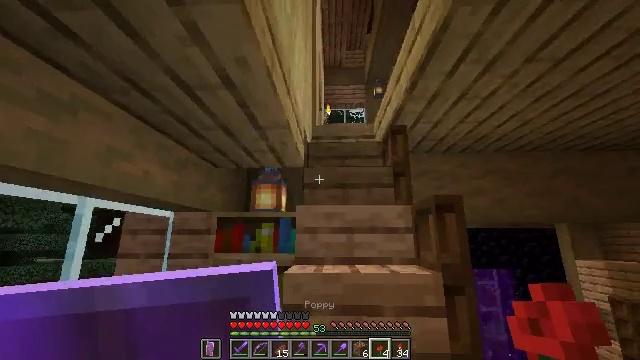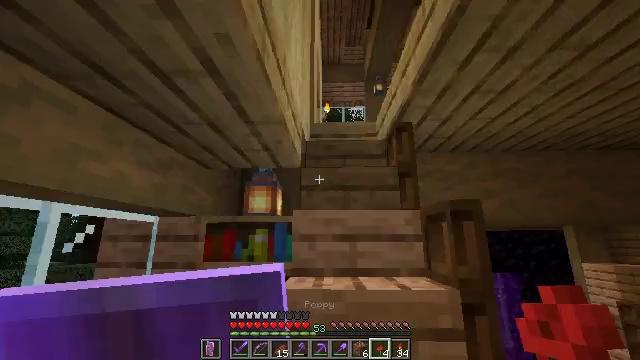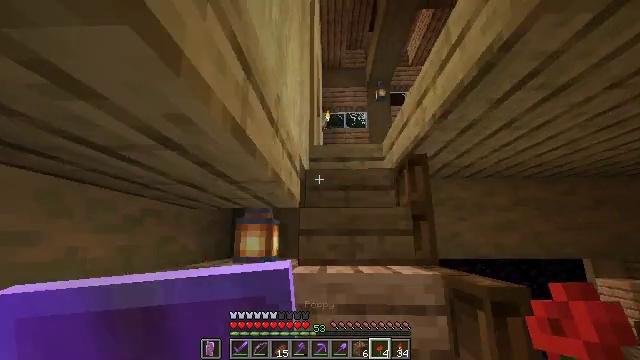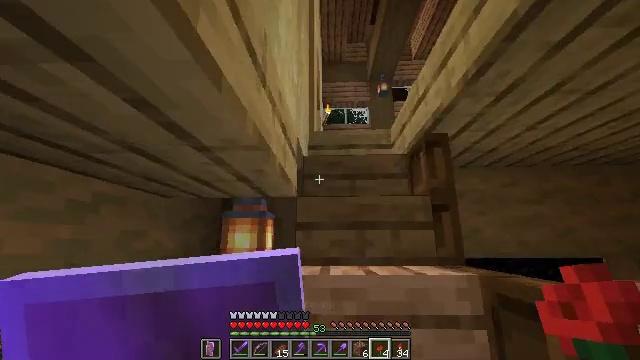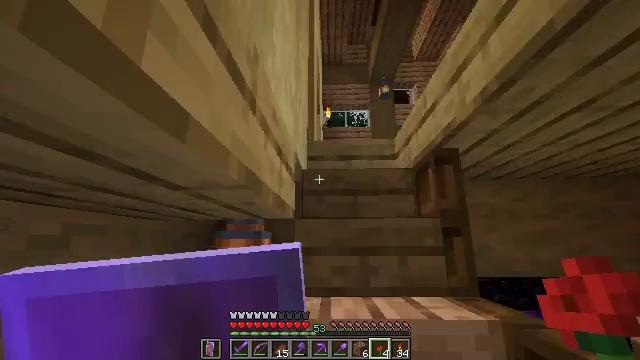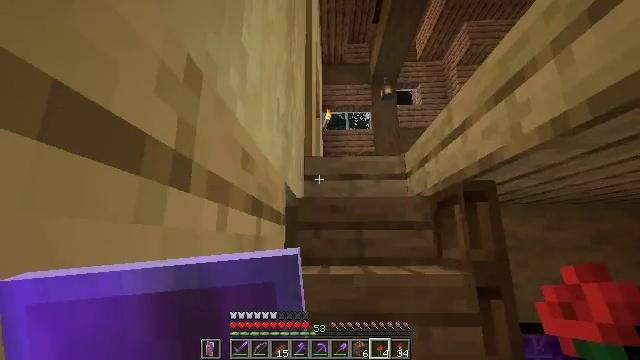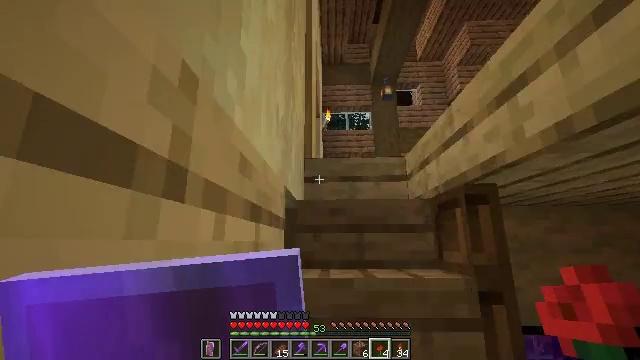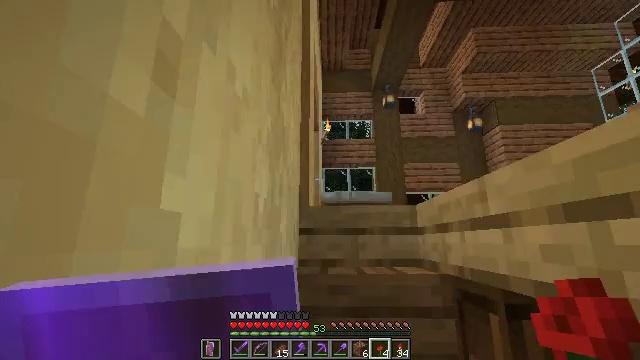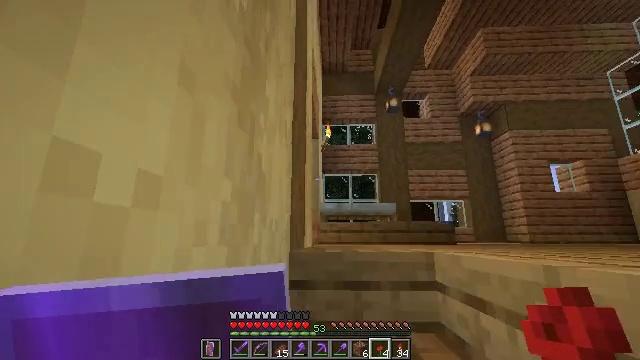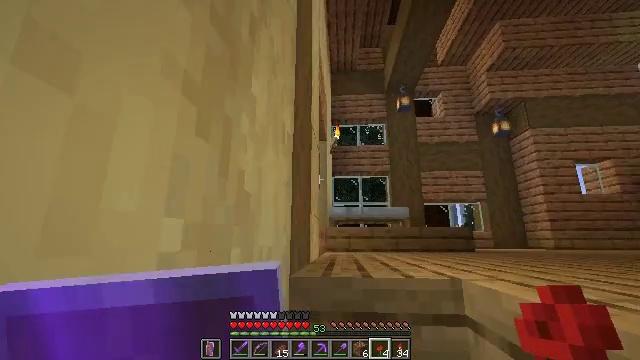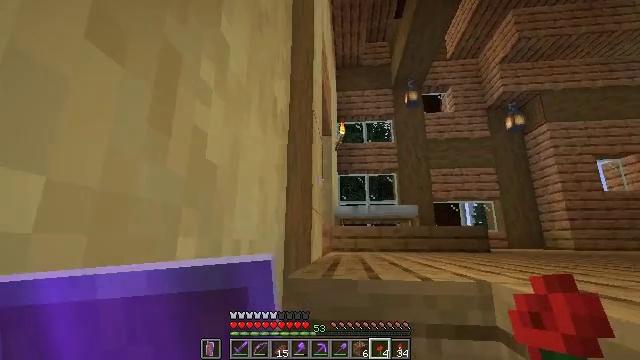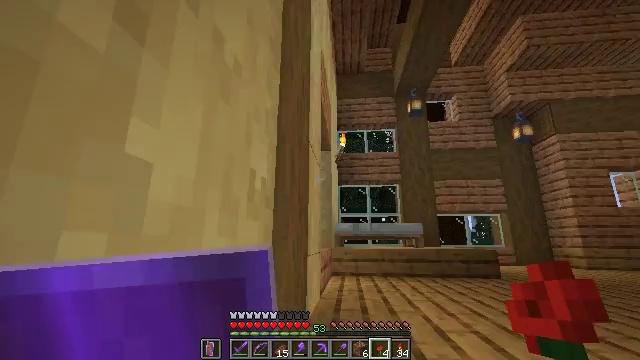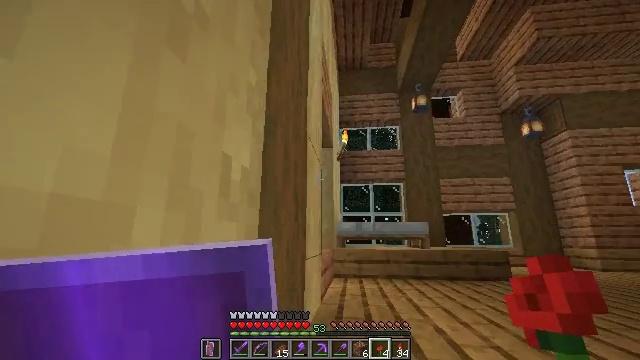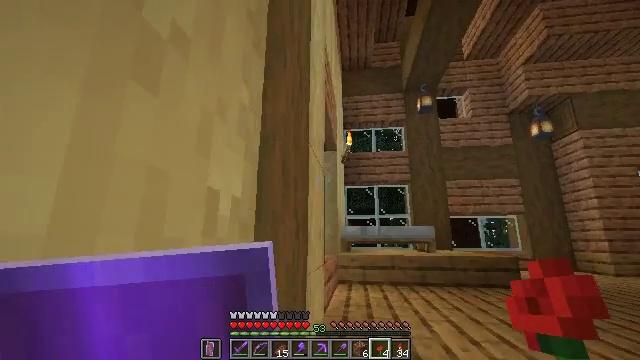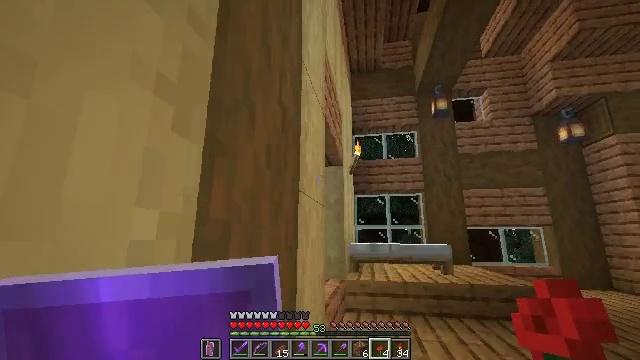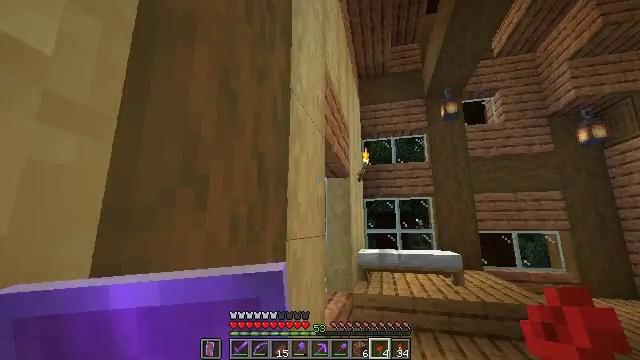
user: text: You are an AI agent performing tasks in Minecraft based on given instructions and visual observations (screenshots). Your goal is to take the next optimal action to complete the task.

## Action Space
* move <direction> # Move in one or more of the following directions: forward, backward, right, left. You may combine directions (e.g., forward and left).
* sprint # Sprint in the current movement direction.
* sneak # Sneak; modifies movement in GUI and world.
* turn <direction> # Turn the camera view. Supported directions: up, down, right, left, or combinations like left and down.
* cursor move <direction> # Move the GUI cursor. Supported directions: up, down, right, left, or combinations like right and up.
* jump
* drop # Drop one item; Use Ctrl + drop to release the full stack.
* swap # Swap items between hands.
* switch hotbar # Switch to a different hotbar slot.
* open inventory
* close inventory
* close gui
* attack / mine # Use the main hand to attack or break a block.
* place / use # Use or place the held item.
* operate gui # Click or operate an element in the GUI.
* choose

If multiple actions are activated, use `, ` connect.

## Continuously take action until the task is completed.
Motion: motion action
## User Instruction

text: Break the glass pane to collect it.
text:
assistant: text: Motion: move forward, sprint
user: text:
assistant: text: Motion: move forward, sprint
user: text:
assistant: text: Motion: move forward, sprint
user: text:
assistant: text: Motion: move forward, sprint
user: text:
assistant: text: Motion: move forward, sprint
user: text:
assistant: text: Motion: move forward, sprint
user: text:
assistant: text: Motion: move forward, sprint
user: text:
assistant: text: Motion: move forward, sprint
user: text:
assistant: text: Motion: move forward, sprint, turn left
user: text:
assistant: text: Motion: move forward, sprint, turn left
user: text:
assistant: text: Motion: move forward, sprint
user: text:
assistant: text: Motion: move forward, sprint
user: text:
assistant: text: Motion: move forward and move right, sprint, turn left
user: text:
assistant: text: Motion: move forward and move right, sprint, turn left
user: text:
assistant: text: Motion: move forward and move right, sprint, turn left and down
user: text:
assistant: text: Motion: move forward and move right, sprint, turn left and down
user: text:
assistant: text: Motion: move forward and move right, sprint, turn left and down
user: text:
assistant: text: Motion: move forward and move right, sprint, turn left and down
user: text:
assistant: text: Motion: move forward and move right, sprint, turn left and down
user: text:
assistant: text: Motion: move forward and move right, sprint, turn left and down
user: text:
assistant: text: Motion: move forward and move right, turn left and down
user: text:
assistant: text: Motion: turn left and down
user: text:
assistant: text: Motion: turn left and down
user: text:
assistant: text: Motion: turn left
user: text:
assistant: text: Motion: no_op
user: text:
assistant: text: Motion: no_op
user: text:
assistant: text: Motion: move right
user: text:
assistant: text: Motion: move right
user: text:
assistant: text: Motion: move right
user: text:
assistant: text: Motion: move right